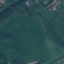
Label: Pasture